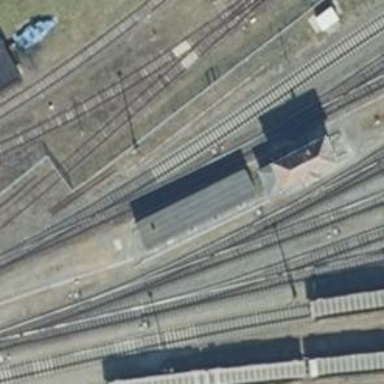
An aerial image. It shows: Railway yard.